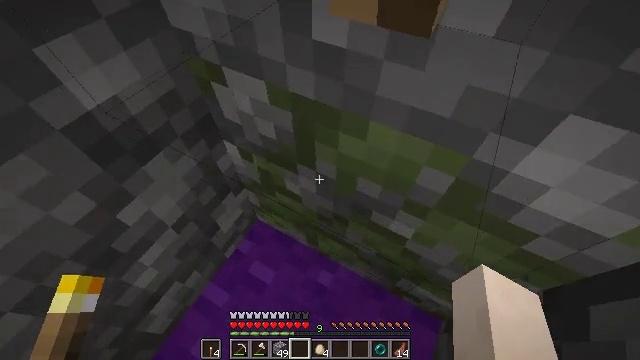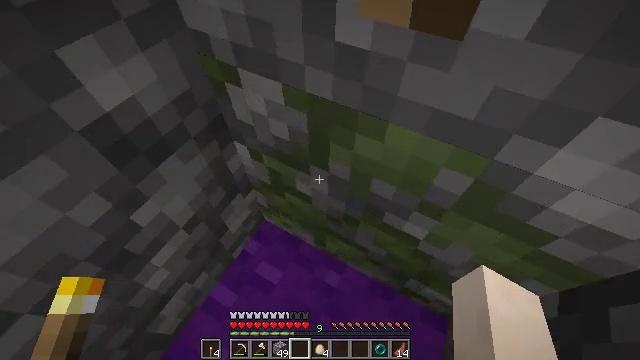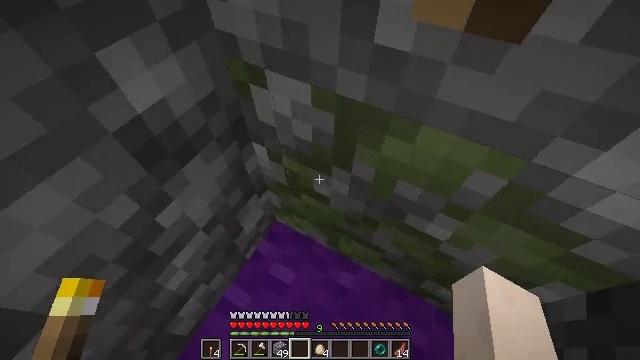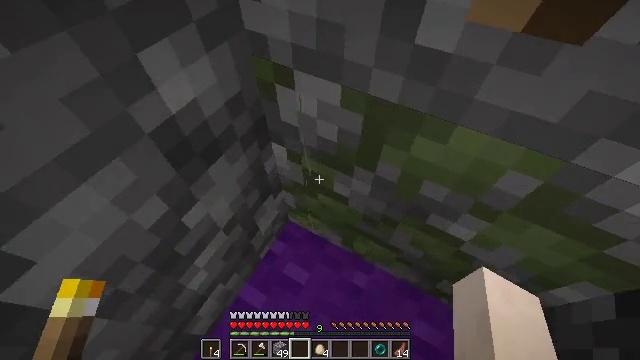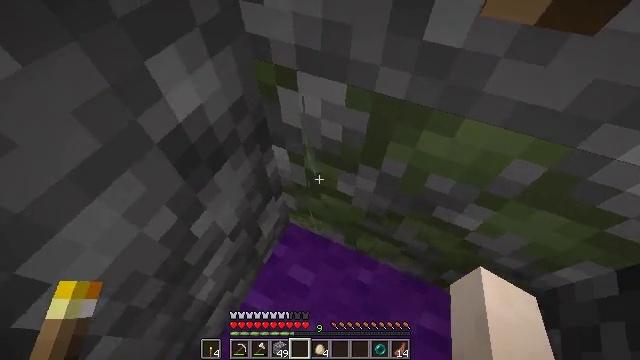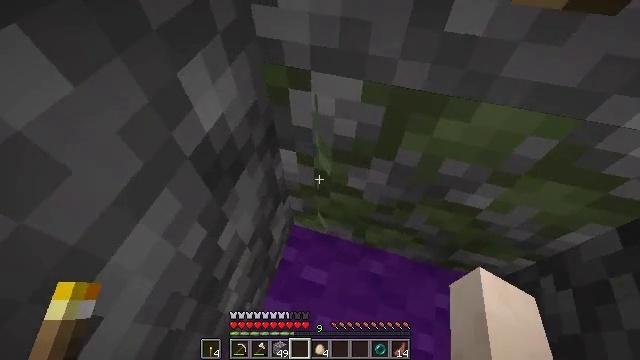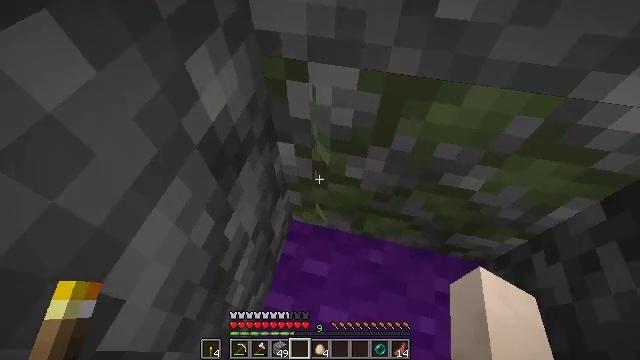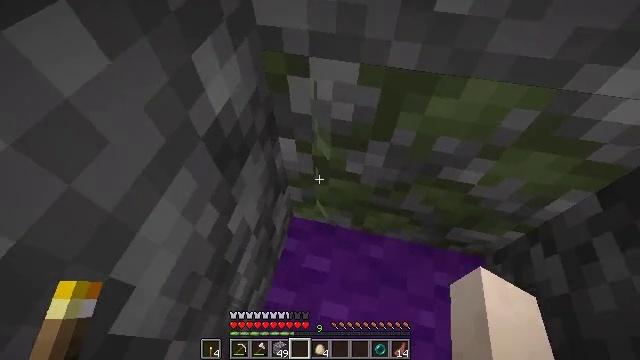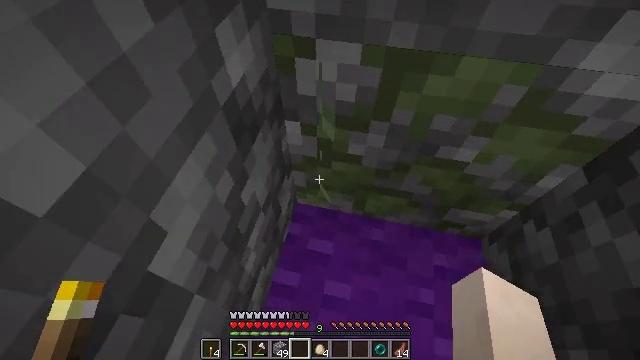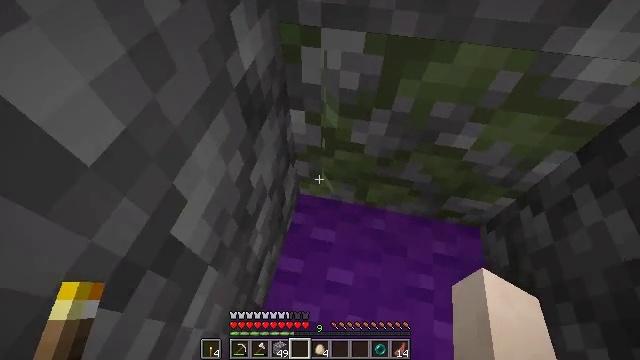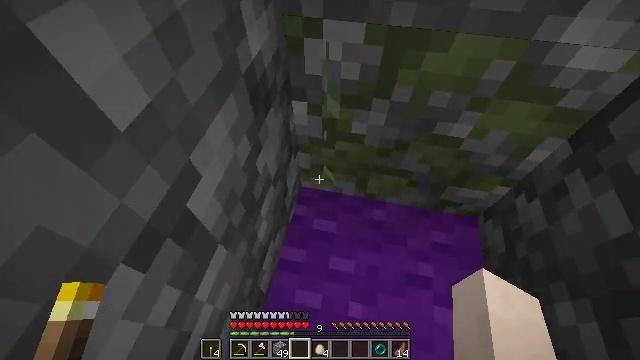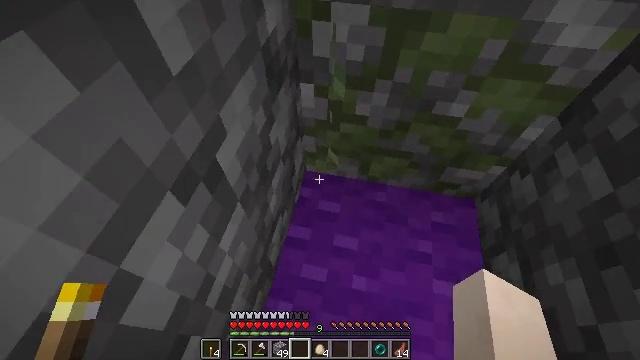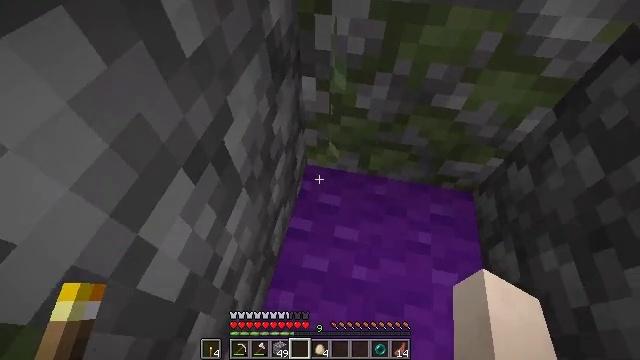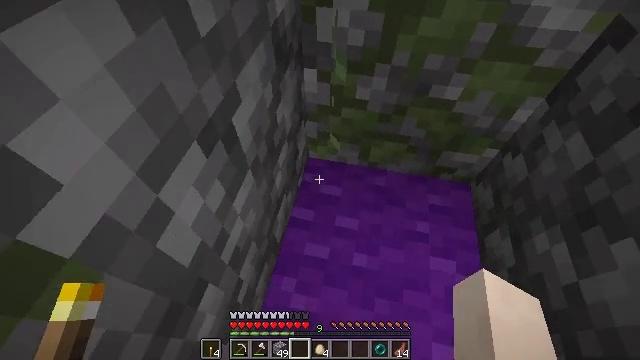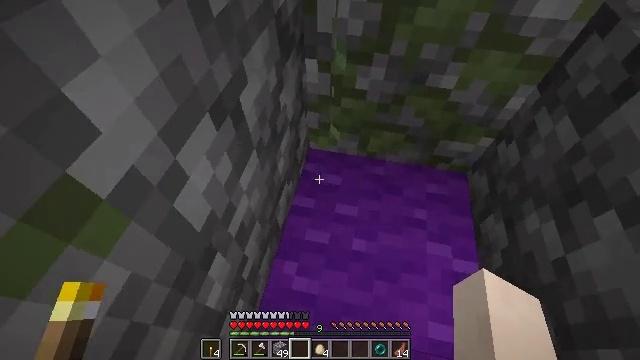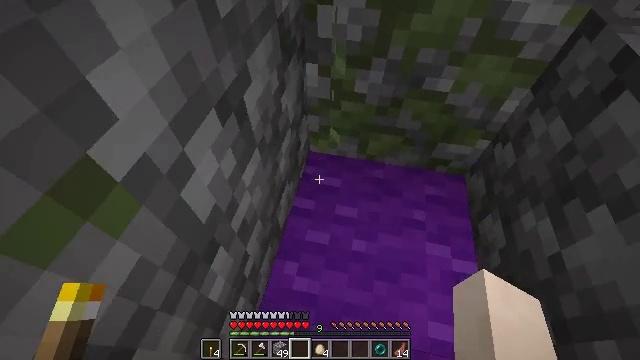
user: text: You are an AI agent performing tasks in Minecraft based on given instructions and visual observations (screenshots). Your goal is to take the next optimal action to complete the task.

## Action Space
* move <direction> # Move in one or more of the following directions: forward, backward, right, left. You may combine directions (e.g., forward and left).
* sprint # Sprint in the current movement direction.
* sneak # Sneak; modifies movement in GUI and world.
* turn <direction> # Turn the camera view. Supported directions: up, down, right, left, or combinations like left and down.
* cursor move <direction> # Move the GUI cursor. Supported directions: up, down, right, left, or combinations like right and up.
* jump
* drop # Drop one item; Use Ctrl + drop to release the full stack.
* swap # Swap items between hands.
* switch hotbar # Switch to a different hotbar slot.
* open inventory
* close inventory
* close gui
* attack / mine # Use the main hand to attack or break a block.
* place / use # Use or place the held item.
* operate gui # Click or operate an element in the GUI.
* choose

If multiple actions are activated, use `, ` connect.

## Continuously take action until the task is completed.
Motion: motion action
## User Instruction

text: Reclaim the grass path segment.
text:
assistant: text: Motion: move left, sneak
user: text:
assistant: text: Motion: move left, sneak
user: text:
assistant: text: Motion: move left, sneak
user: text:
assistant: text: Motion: move left, sneak, turn right
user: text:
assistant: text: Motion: move left, sneak, turn right
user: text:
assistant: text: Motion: move back and move left, sneak, turn right
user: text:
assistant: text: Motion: move back and move left, sneak
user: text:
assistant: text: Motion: move back and move left, sneak
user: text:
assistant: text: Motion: move back and move left, sneak
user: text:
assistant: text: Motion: move back and move left, sneak
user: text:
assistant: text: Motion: move back and move left, sneak
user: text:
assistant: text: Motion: move back, sneak
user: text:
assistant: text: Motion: move back, sneak
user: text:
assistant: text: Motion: move back, sneak
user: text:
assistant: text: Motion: move back, sneak, turn up
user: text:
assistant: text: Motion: move back, sneak, turn up
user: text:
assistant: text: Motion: move back, sneak, turn up
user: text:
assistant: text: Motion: move back, sneak, turn up
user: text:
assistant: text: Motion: move back, sneak, turn up
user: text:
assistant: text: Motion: sneak, turn up
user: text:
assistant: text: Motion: sneak
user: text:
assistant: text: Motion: sneak
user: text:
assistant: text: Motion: sneak
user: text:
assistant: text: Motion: sneak
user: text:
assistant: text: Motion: sneak
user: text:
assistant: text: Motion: sneak
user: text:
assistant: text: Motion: sneak
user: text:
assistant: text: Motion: sneak
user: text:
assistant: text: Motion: move right, sneak
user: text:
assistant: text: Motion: move right, sneak, turn right and up